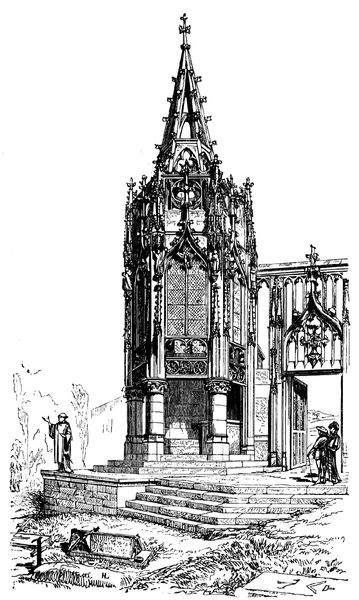
Titel: Notre-Dame-du-Luxembourg, Avioth (Belg.-franz Grenze)
Standort: Avioth (EU - F)
Schlagwörter: weiß, bäume, kirchturm, menschen, fenster, schwarz, säule, tür, zeichnung, wiese, spitze, steine, kirche, gotik, turm, mauer, treppe, dichter, stufen, tor, tusche, kohle, stich, portal, spitzbogen, gräber, wanderer, mittelalter, mönch, bau, lanzettfenster, maßwerk, tonsur, stiegen, dreipaß, kreuzblume, vierpaß, fiale, filiale, homer, bäile